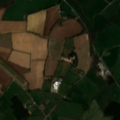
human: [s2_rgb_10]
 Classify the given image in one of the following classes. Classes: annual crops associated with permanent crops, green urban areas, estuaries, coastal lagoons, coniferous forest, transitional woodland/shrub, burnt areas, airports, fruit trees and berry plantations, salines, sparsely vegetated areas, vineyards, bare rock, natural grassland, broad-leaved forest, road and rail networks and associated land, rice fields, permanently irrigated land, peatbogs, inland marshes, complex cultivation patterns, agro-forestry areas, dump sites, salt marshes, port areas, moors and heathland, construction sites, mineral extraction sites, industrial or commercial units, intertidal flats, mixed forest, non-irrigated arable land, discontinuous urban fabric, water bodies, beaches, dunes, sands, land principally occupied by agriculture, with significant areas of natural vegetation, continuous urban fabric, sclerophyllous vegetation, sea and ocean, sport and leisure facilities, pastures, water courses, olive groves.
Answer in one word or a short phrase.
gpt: non-irrigated arable land, pastures